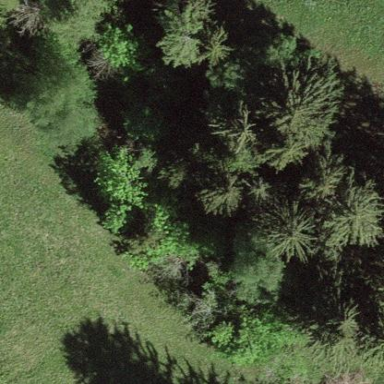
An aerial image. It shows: Forest area.